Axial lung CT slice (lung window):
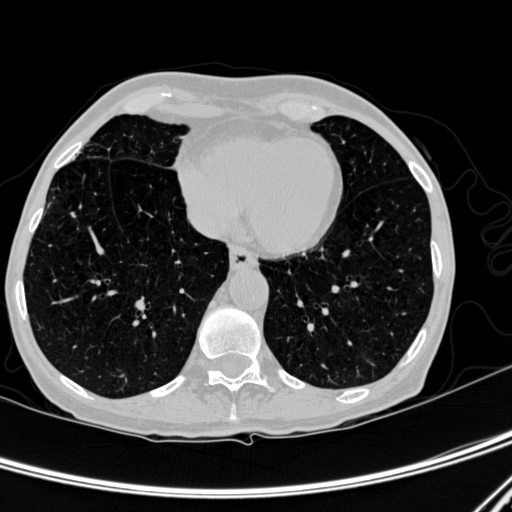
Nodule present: no